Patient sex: M
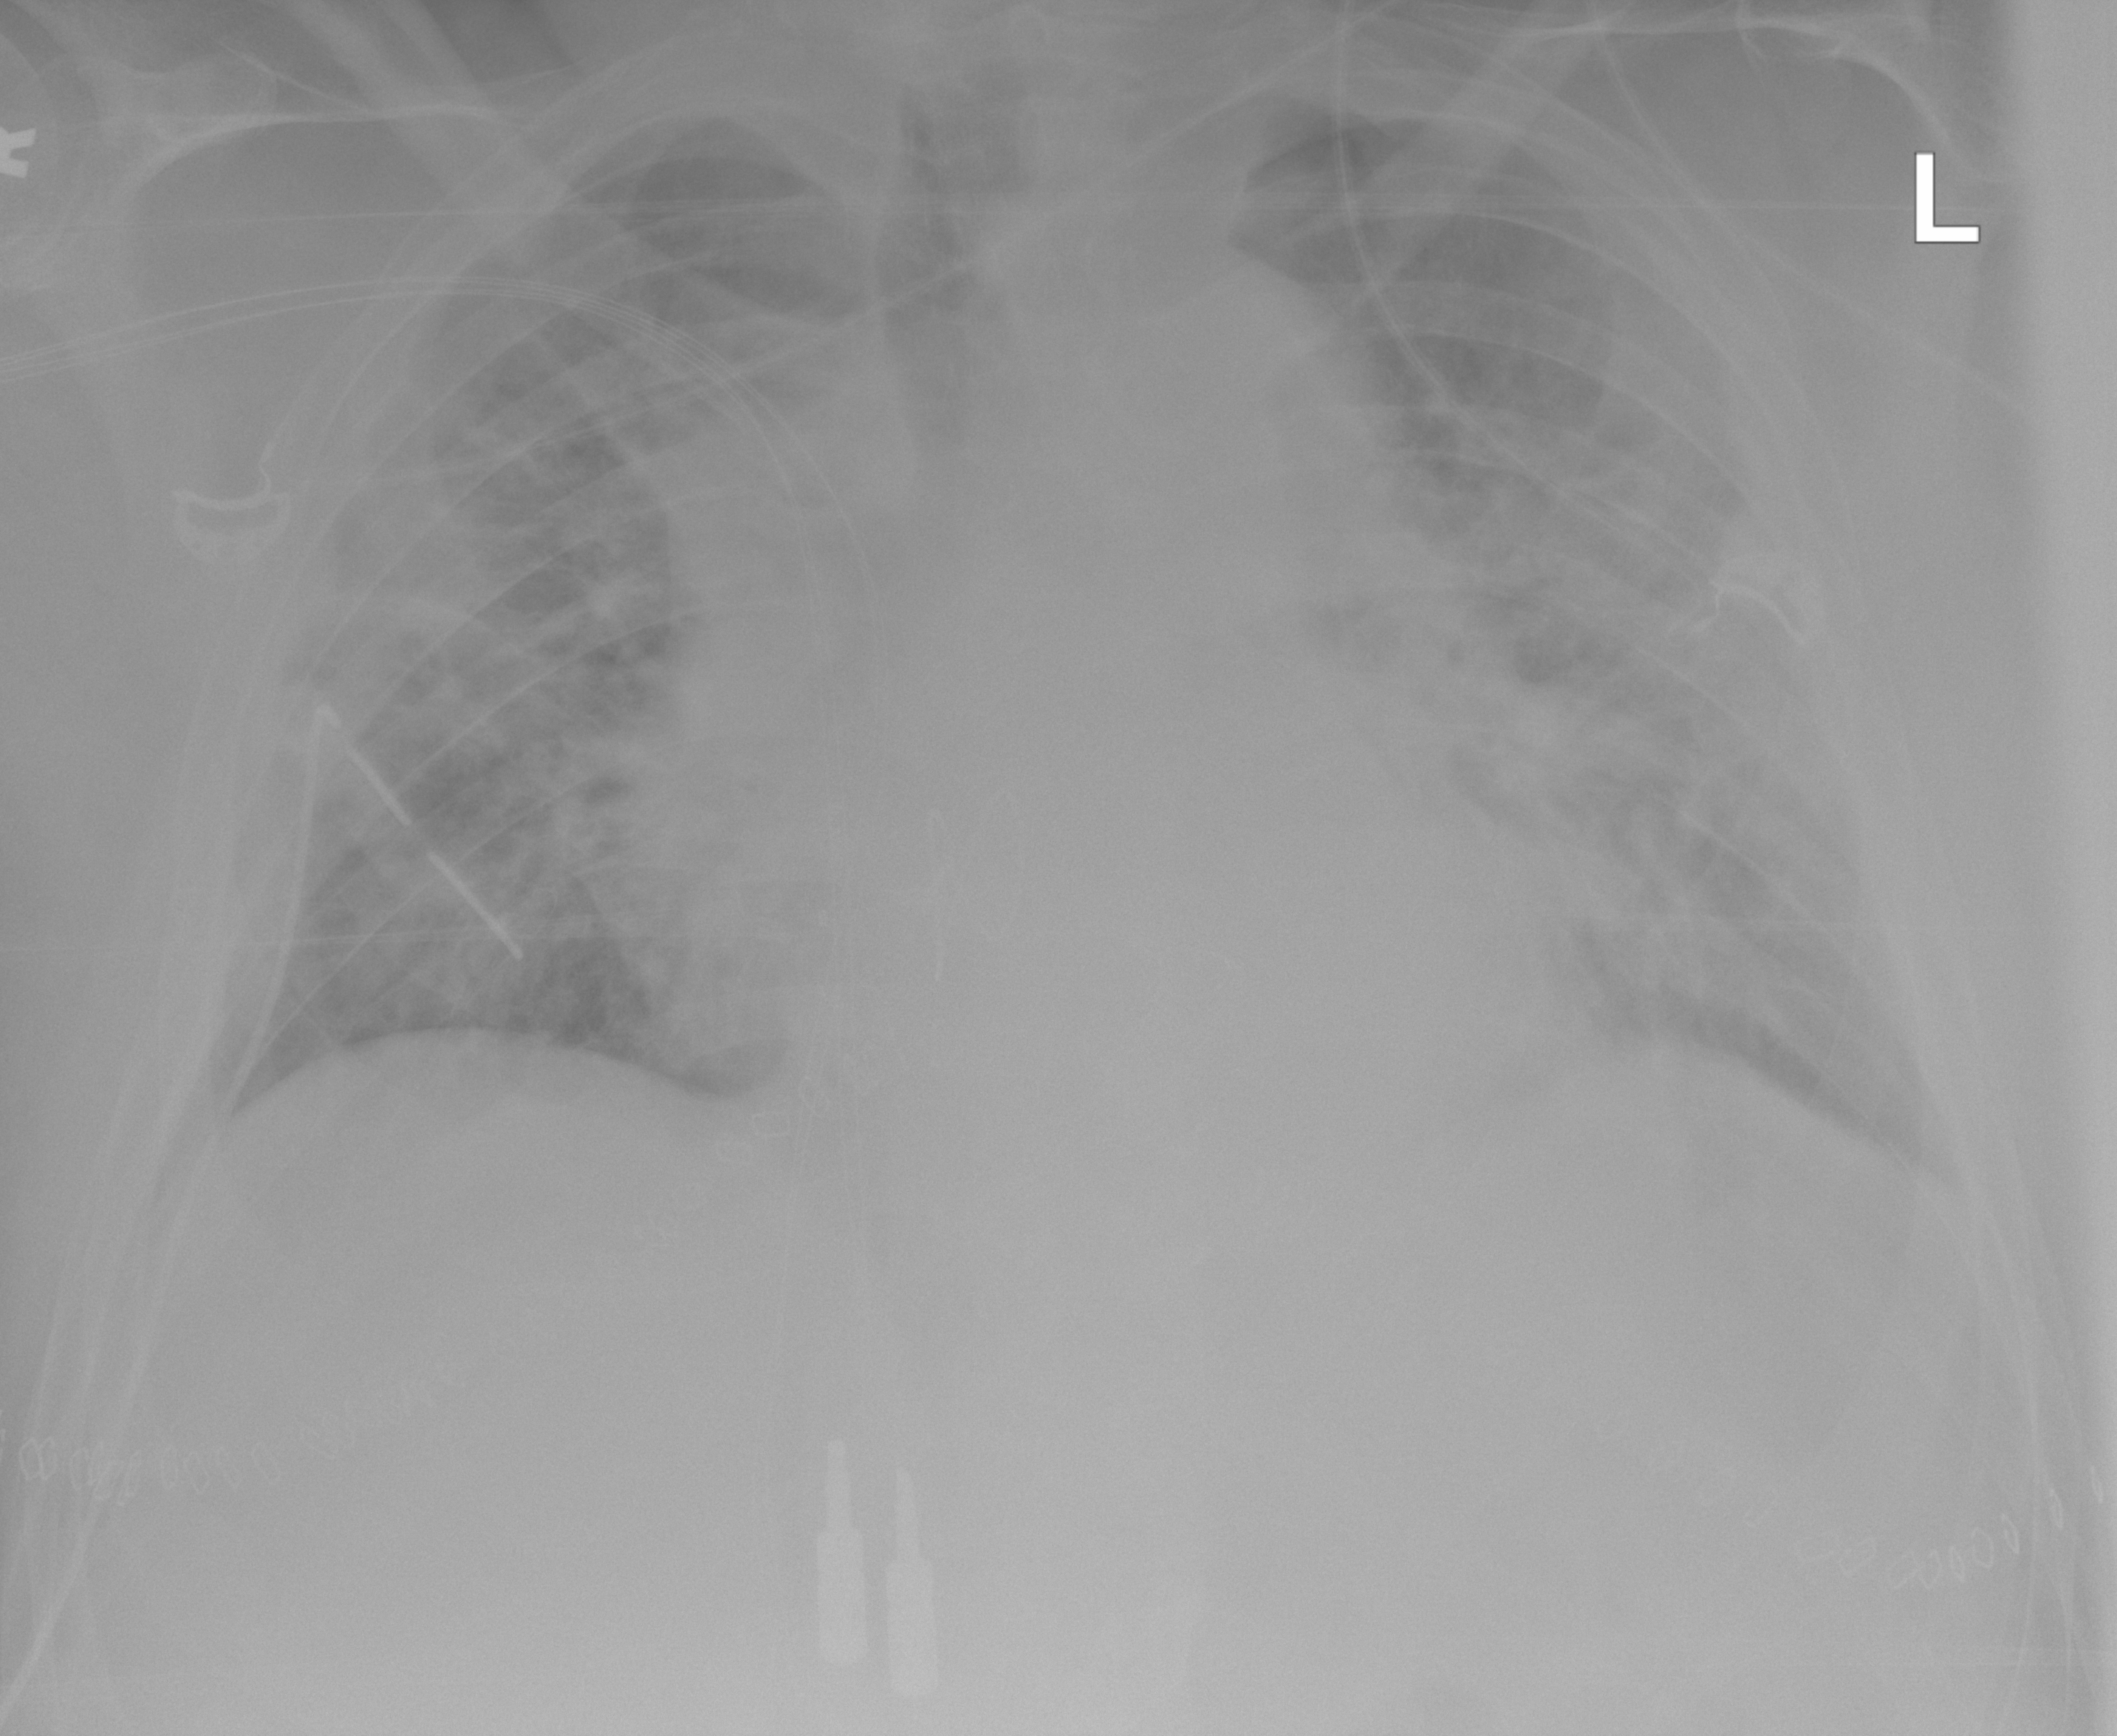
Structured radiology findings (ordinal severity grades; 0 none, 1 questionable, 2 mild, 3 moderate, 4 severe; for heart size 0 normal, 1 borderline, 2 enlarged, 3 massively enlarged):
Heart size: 3
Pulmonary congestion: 2
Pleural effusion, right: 0
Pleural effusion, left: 2
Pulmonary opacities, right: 3
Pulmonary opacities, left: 3
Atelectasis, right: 2
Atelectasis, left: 1